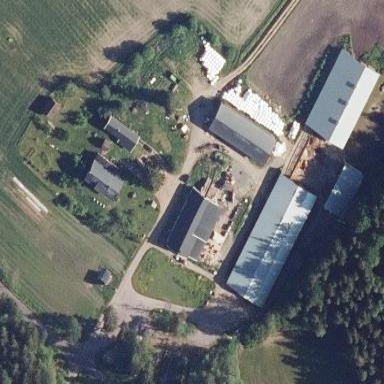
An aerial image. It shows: Farmyard area.